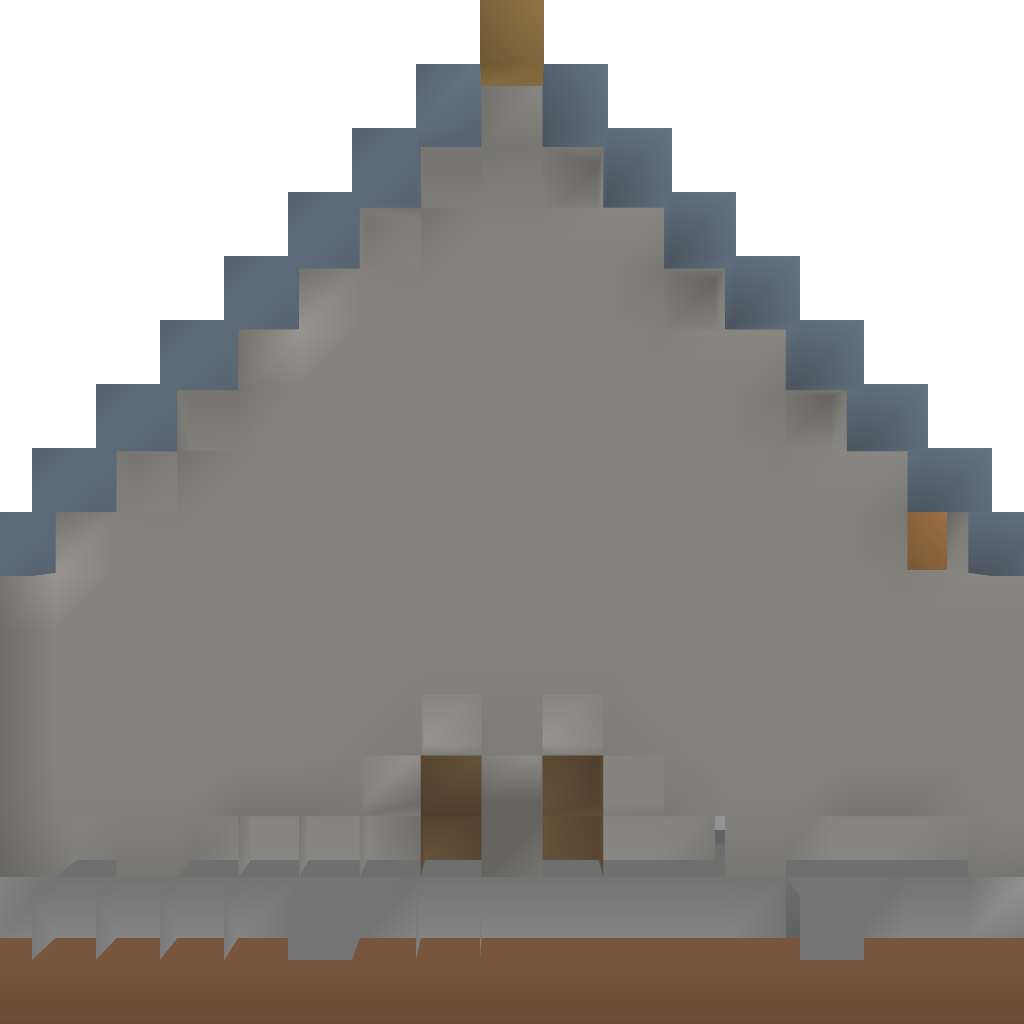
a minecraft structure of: Greenhouse